Question: I need to assign different colors to different biological cells in an image.
To be more specific, the image is only black and white (so a matrix of 0 and 255 only). The content of the cells (excluding boundaries) is represented by white color, whereas cell boundaries are represented by black color. Each cell is enclosed by some cell boundaries or image edges. I hope to assign different colors to different cells, such that I can immediately tell which cells I am currently at by simply looking at the value of its entry.
---
Edit: It is biological cells. I have found something similar online:

Source: <URL>
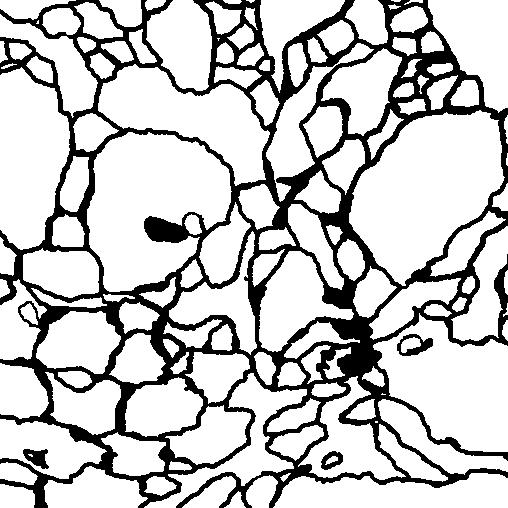
Answer: A simple approach comes to mind:
1. Threshold the image to binarize it, since the one you provided contains more than just 0s and 255s.
2. Find all the contours and organize them into a two-level hierarchy. This can be accomplished by calling cv2.threshold with the flag RETR_CCOMP: At the top level, there are external boundaries of the components. At the second level, there are boundaries of the holes. If there is another contour inside a hole of a connected component, it is still put at the top level. N.B.: "Components" are the white parts of image, "holes" are the black parts.
3. Iterate over contours. For each contour of a component (since such contours are placed at the top level of the hierarchy, they have no parent contour) draw the contour polygon filled with a random colour.
---
'''
import cv2
import numpy as np
img = cv2.imread('cells.png', cv2.IMREAD_GRAYSCALE)
thresh = cv2.threshold(img, thresh=128, maxval=255, type=cv2.THRESH_BINARY)[1]
_, contours, hierarchy = cv2.findContours(thresh, cv2.RETR_CCOMP, cv2.CHAIN_APPROX_SIMPLE)
output = cv2.cvtColor(thresh, cv2.COLOR_GRAY2BGR)
for i, contour in enumerate(contours):
if hierarchy[0][i][3] == -1:
colour = cv2.randu(np.zeros(3, np.uint8), 0, 256)
cv2.drawContours(output, contours, i, colour.tolist(), -1)
cv2.imwrite('cells_colour.png', output)
'''
<URL>